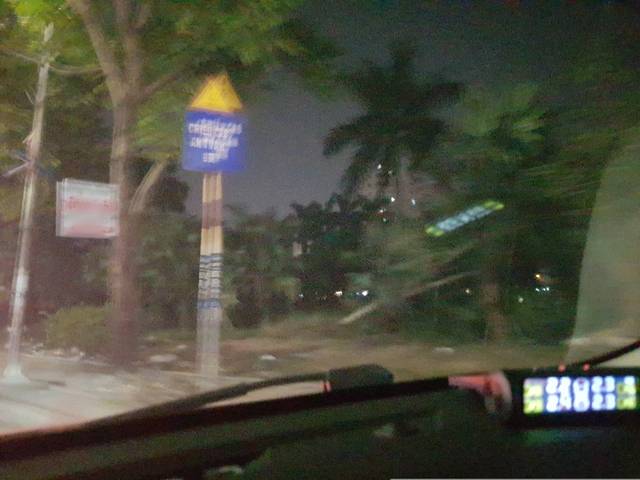
Region: Vietnam
Coordinates: 20.968, 105.823